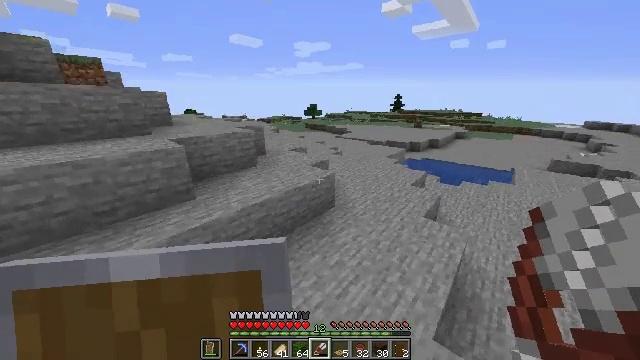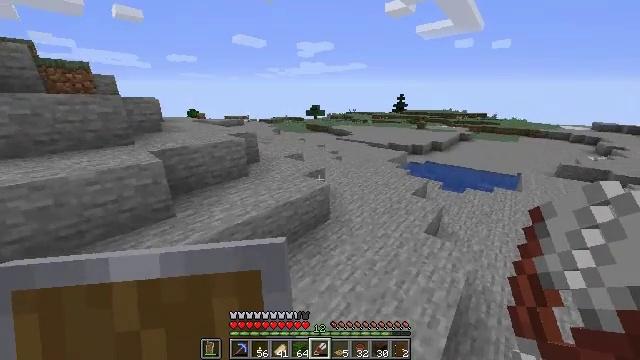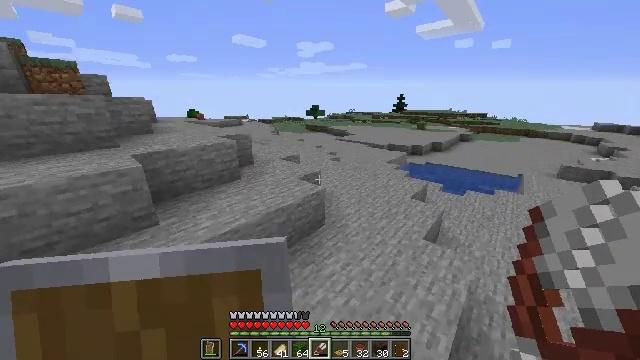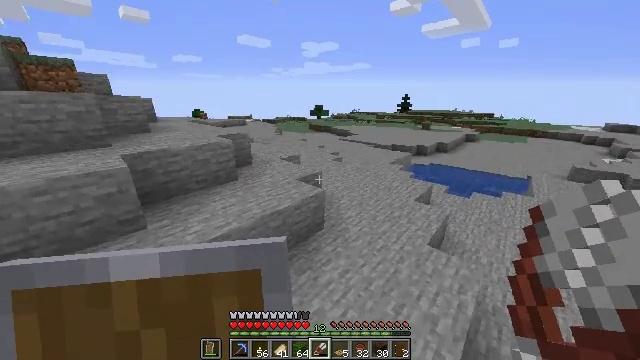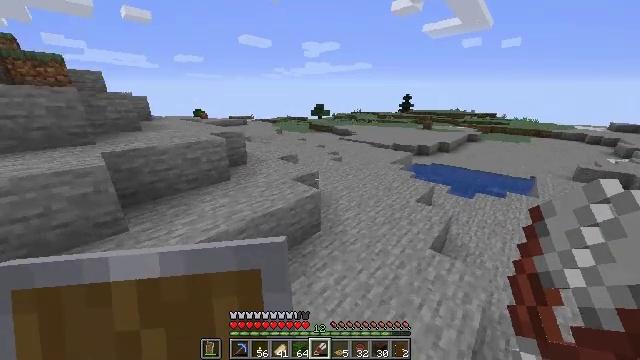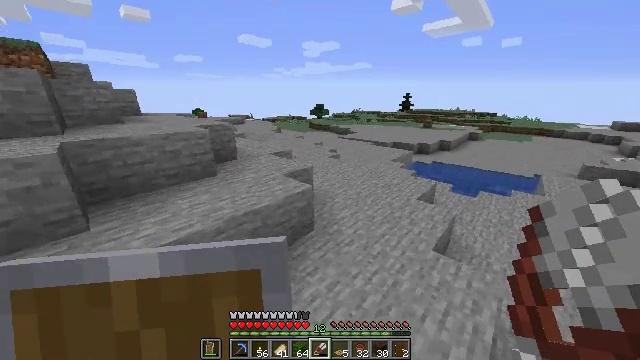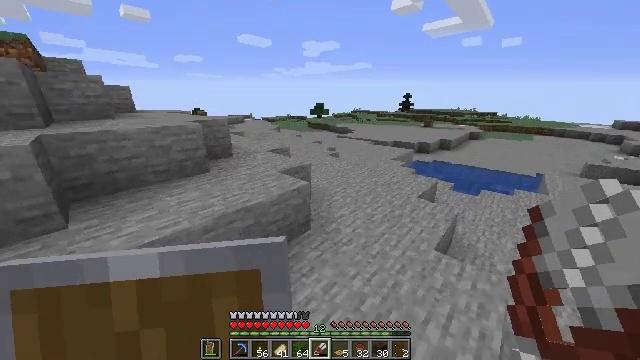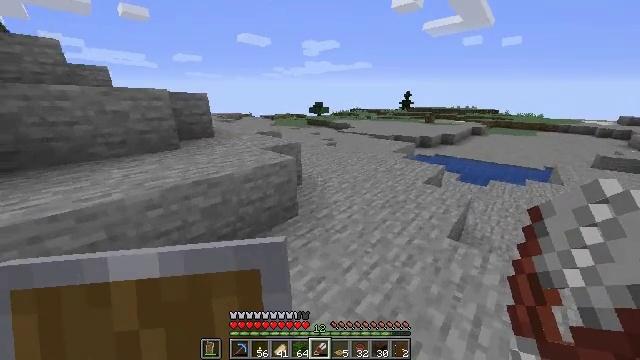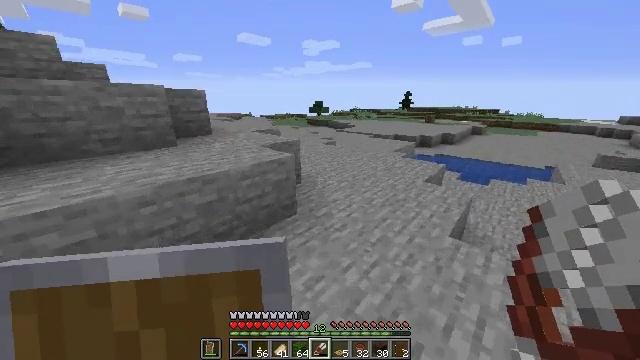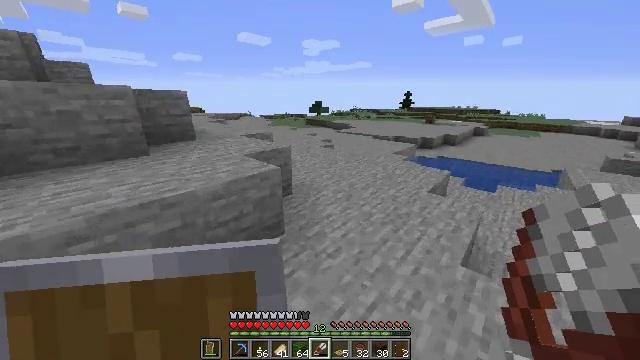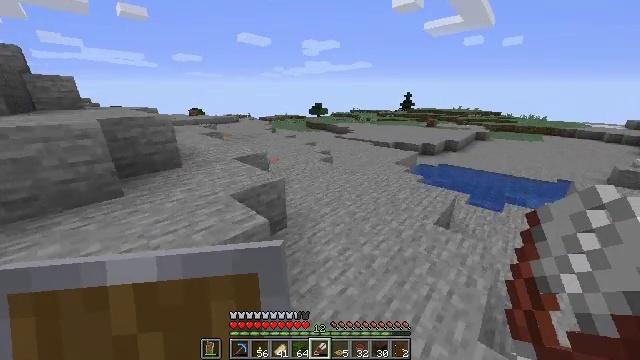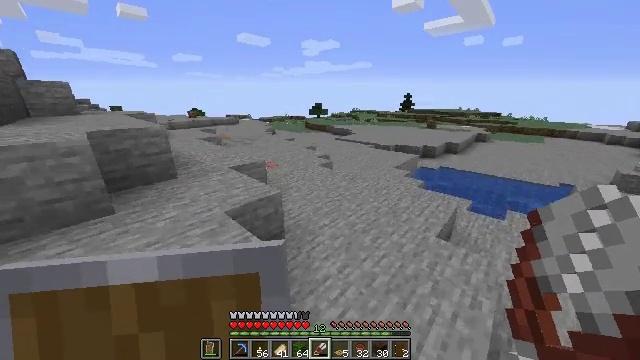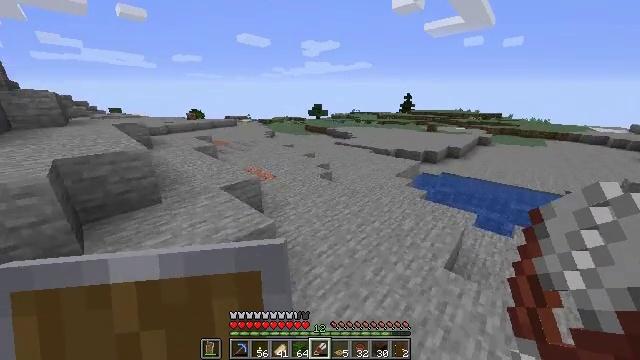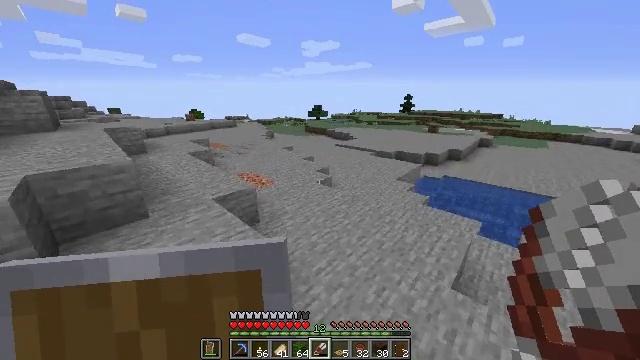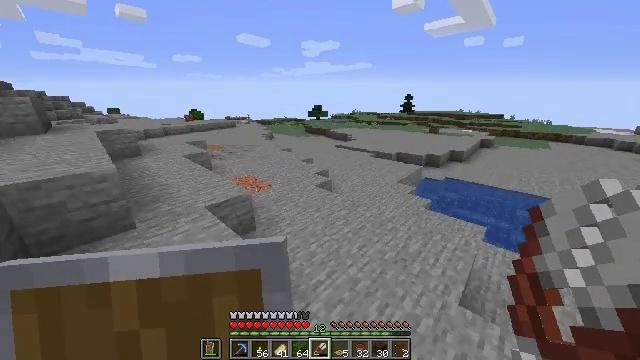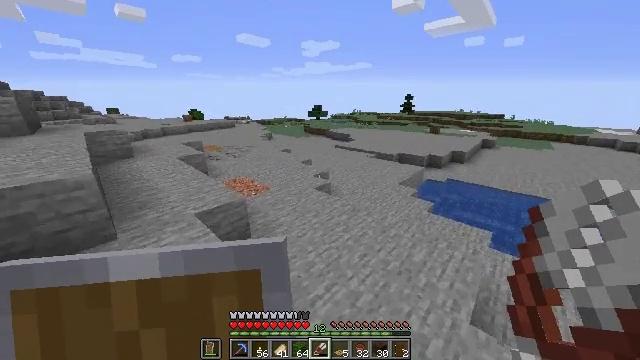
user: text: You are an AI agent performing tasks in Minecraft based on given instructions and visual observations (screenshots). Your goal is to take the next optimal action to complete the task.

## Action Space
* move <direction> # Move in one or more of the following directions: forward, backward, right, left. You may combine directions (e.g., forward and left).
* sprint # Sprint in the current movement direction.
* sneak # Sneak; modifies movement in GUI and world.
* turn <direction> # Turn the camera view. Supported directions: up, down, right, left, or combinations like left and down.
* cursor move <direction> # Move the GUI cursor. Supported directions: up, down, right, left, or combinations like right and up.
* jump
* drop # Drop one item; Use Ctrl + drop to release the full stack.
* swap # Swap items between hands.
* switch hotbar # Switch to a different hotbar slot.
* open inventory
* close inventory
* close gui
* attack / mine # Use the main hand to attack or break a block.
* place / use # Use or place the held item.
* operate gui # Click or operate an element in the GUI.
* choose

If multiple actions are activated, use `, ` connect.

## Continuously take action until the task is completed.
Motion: motion action
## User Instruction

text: Harvest the azure bluet plant.
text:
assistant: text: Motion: move forward and move right, jump
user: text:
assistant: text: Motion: move forward, jump
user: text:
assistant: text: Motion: move forward, turn left, jump
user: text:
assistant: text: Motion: move forward, jump
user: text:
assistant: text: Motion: move forward, jump
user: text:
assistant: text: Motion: move forward, jump
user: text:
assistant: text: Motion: move forward, jump
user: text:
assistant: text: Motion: move forward, jump
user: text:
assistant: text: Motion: move forward, jump
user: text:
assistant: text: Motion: move forward, jump
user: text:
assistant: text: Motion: move forward, jump
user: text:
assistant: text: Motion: move forward, jump
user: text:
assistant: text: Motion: move forward, jump
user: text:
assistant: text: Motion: move forward, jump
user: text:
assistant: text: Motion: move forward, jump
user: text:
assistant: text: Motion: move forward, jump
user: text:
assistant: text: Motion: move forward, jump
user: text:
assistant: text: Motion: move forward, jump
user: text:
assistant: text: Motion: move forward, jump
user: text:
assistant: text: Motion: move forward, jump
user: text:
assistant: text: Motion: move forward, jump
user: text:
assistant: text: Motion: move forward, jump
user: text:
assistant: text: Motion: move forward, jump
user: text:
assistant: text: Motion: move forward, jump
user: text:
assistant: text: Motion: move forward, jump
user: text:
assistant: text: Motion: move forward, jump
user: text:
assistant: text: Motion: move forward, jump
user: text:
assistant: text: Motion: move forward, jump
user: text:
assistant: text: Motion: move forward and move left, jump
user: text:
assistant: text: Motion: move forward and move left, jump